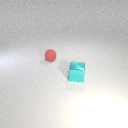
small cyan metal cube to the right of small red rubber sphere